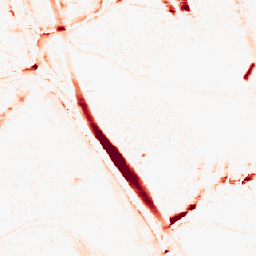
Category: morphological
Decomposition family: morphological_ellipse
Decomposition parameters: operation: opening
width: 10
height: 20
Upsampling method: area
Upsampling parameters: scale: 4
Upsampling scale: 4